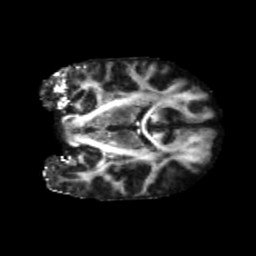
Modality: FA
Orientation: coronal
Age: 39
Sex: female
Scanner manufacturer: siemens
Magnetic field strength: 3 T
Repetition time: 5.25 s
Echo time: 0.08 s